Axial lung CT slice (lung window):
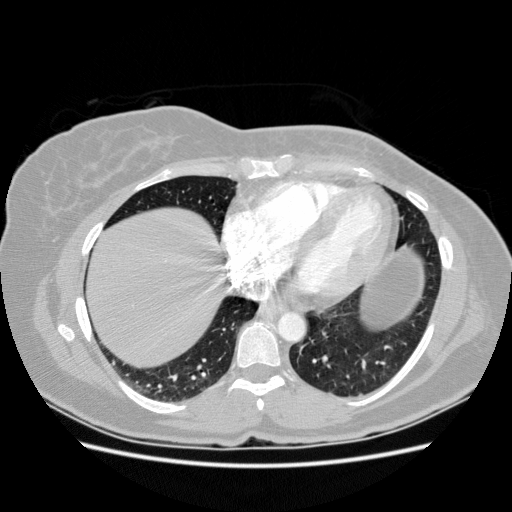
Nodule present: no